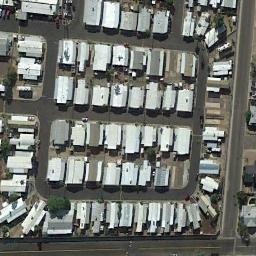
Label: mobile_home_park